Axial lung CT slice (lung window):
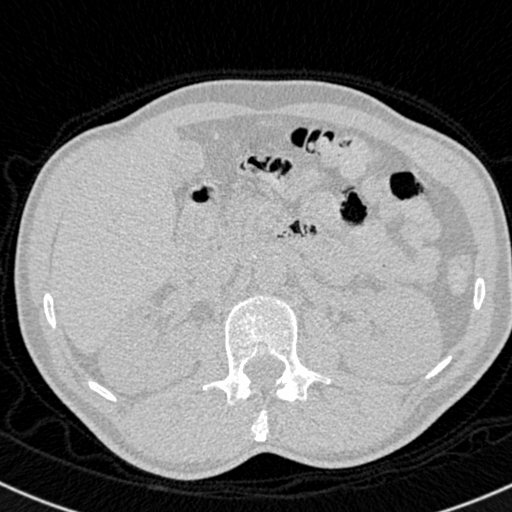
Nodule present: no